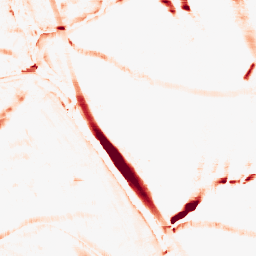
Category: morphological
Decomposition family: morphological_rect
Decomposition parameters: operation: opening
width: 20
height: 10
Upsampling method: bicubic
Upsampling parameters: scale: 2
Upsampling scale: 2